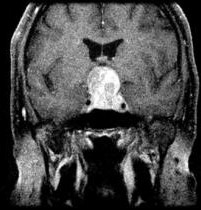
Label: pituitary